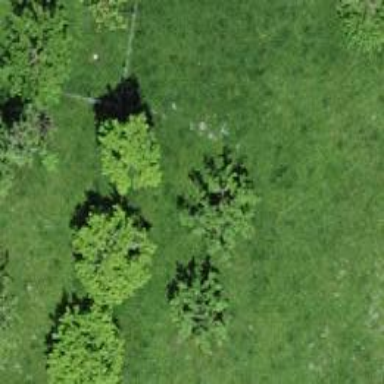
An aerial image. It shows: Row of trees in natural setting.